Interaction volume radius: 10 \u00c5
Interaction volume height: 25 \u00c5
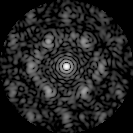
Disorder parameter: 0.6917